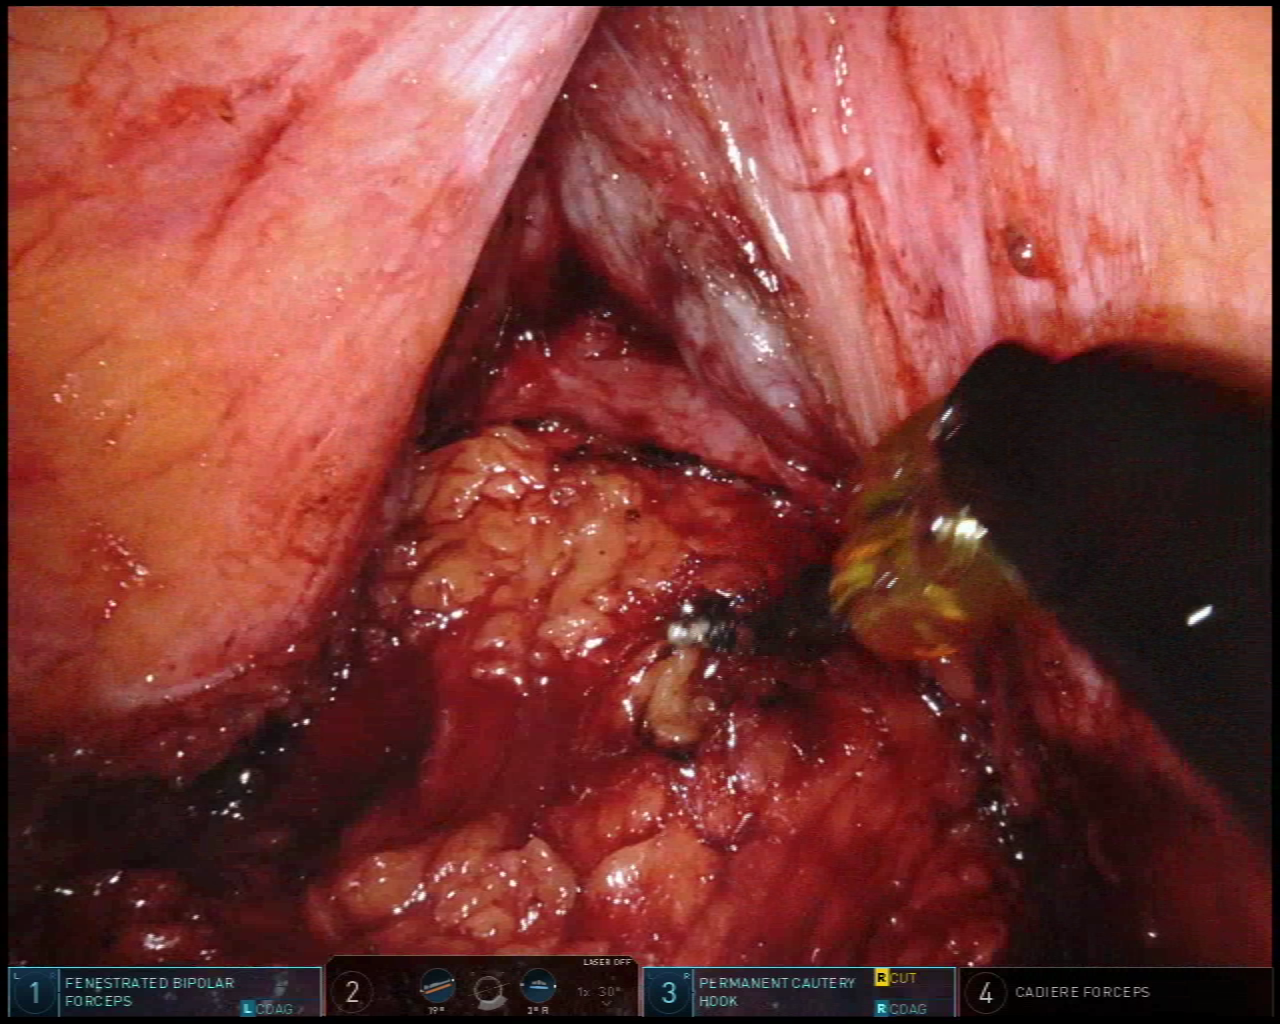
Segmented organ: vesicular_glands
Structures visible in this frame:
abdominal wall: no
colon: no
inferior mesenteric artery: no
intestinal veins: no
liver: no
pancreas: no
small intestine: no
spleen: no
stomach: no
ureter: no
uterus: no
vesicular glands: yes